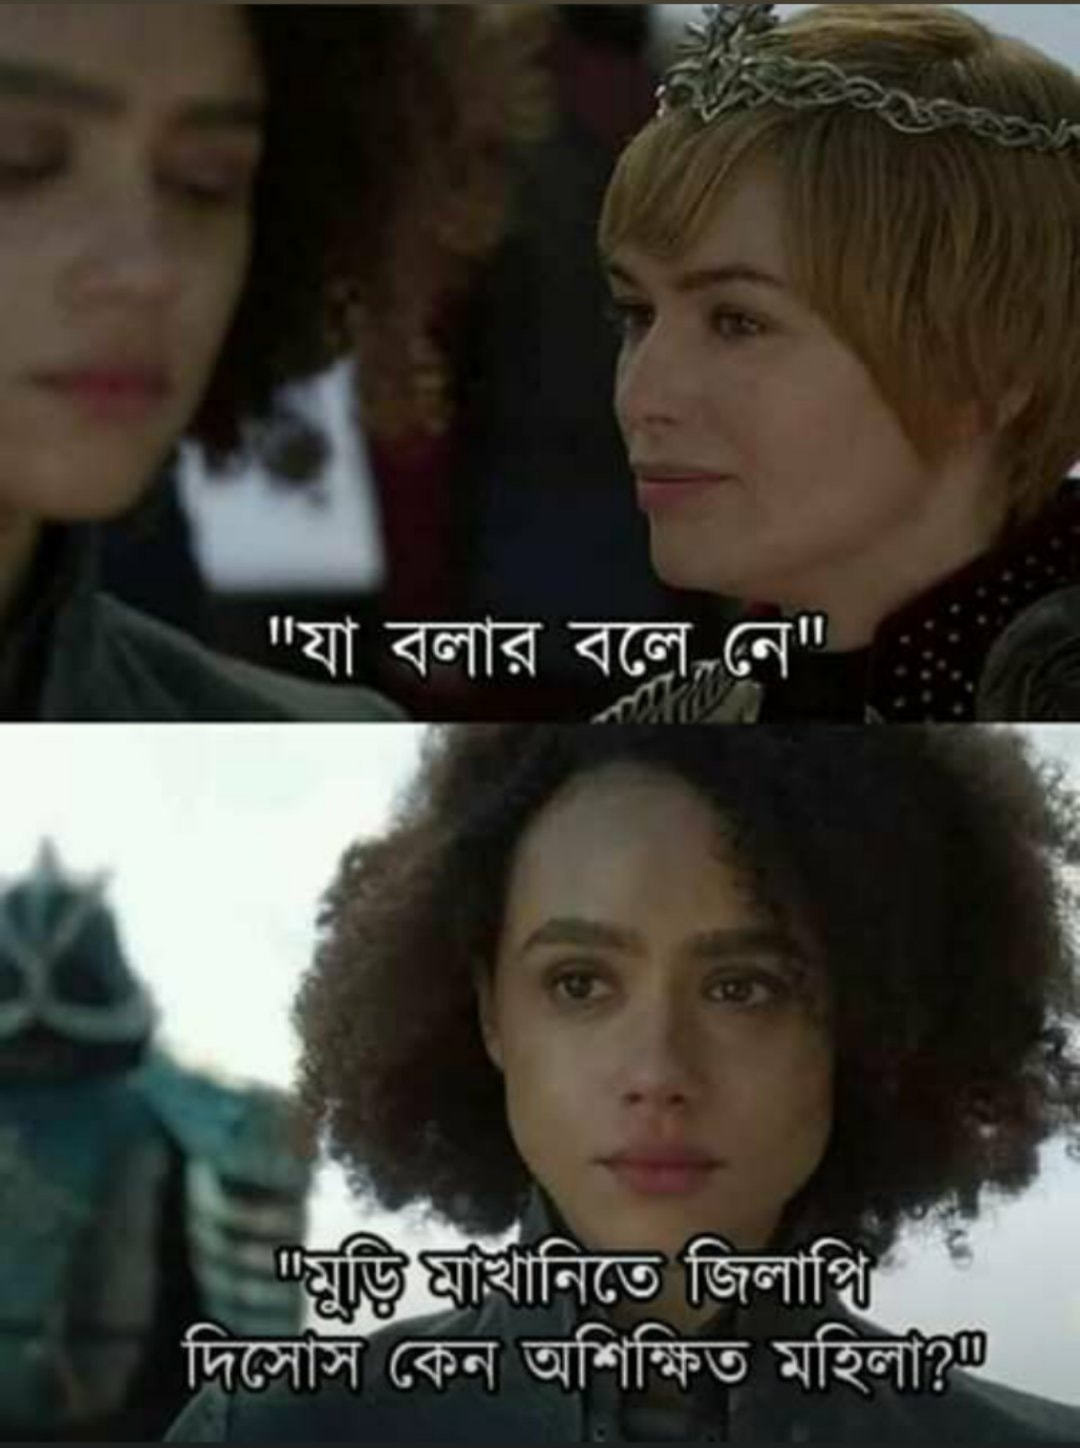
Caption: "যা বলার বলে নে"     "মুড়ি মাখানিতে জিলাপি দিসোস কেন অশিক্ষিত মহিলা ? "
Label: non-hate